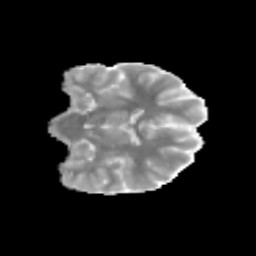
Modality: MD
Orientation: coronal
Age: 12
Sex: female
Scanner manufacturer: siemens
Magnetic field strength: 3 T
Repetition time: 3.8 s
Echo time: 0.07 s